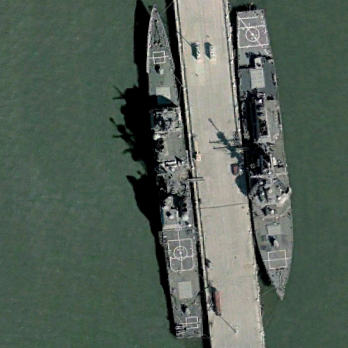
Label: cruiser